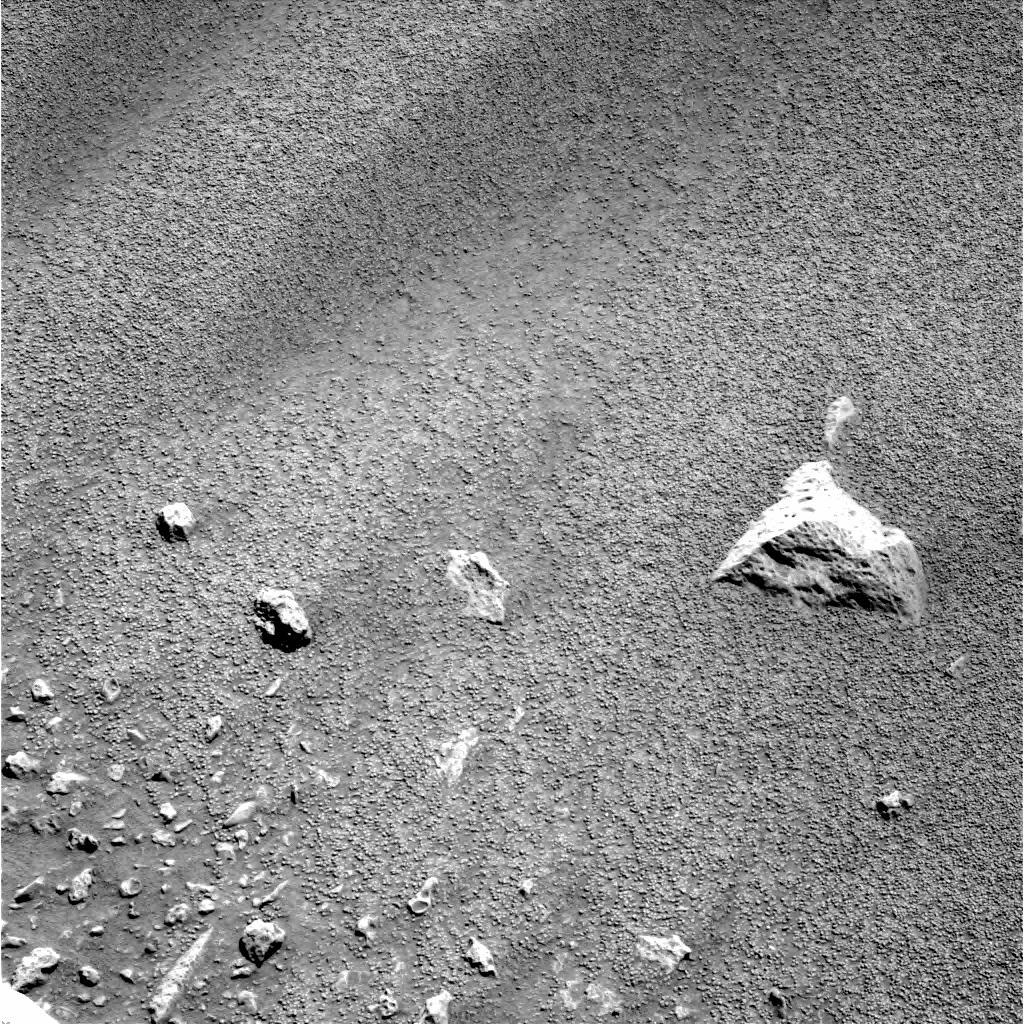
Terrain classes present: Bedrock, Gravel / Sand / Soil, Rock, Shadow